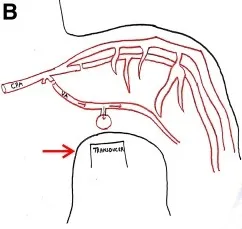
(B) Schematic diagram showing USG transducer probe localizing the site of pseudoaneurysm.
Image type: radiology (x_ray)